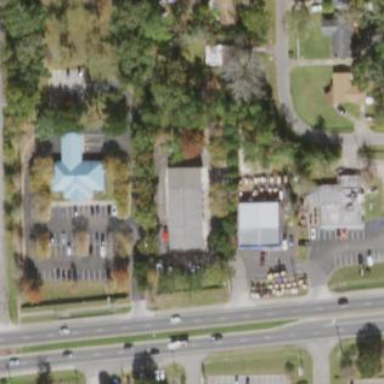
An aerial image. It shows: Commercial area containing car repair shop.